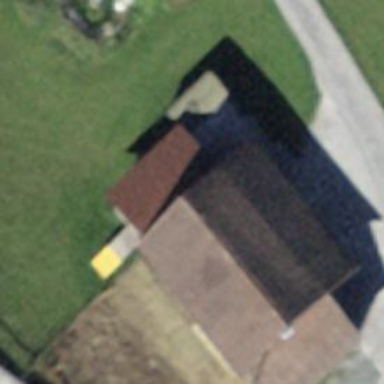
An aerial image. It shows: Farm auxiliary building.